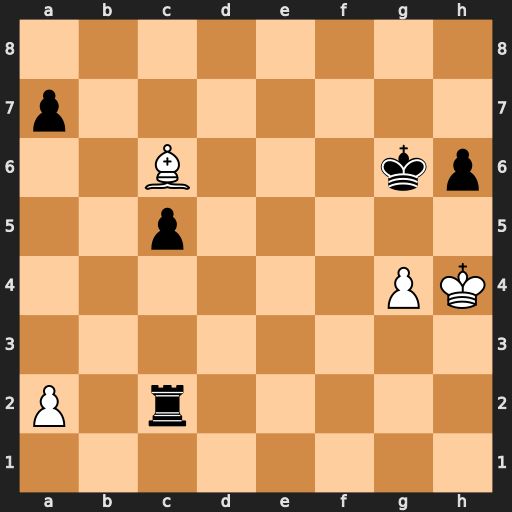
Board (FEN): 8/p7/2B3kp/2p5/6PK/8/P1r5/8
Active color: w
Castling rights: -
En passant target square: -
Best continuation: Be4+ Kf6 Bxc2